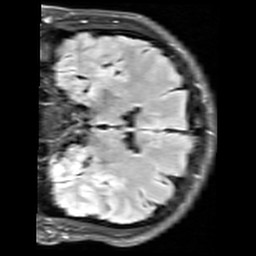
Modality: FLAIR
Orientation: coronal
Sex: male
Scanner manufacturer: siemens
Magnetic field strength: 3 T
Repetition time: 10 s
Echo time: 0.09 s